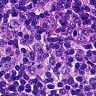
Metastatic tissue present: no